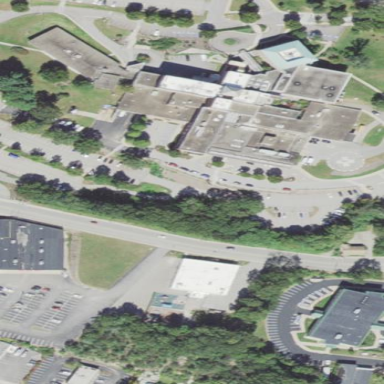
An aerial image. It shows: Hospital building.